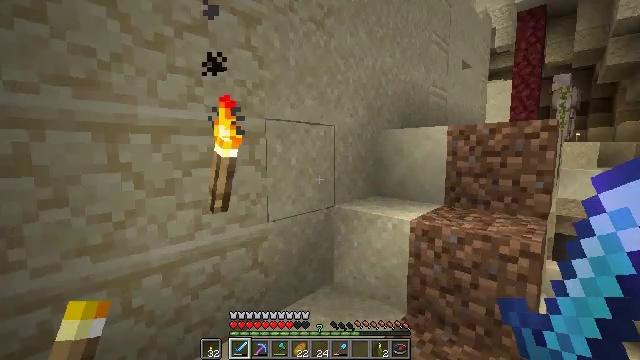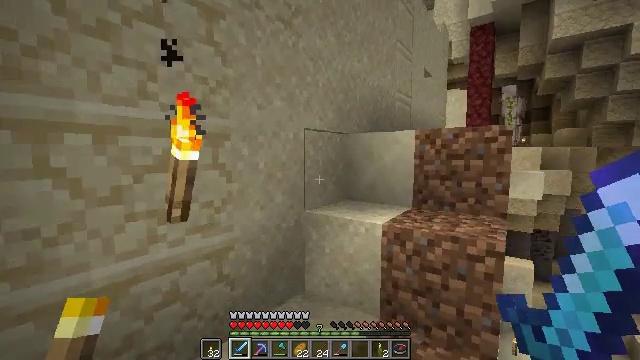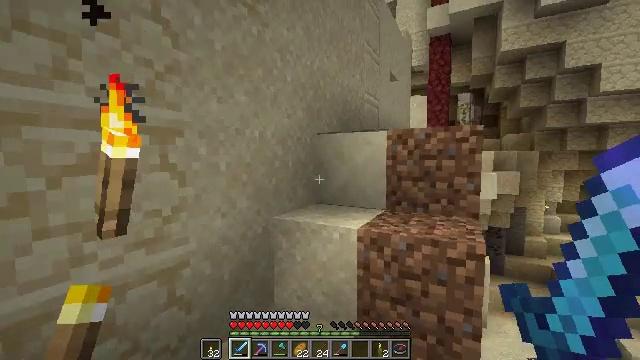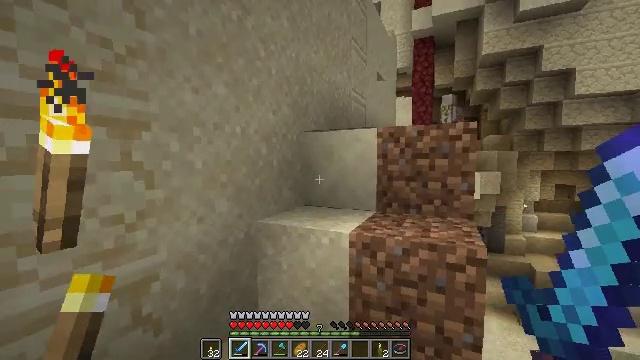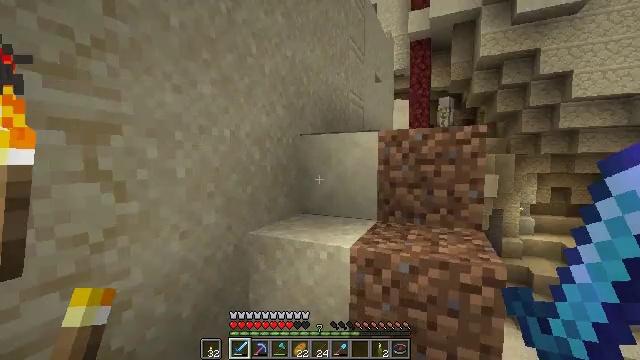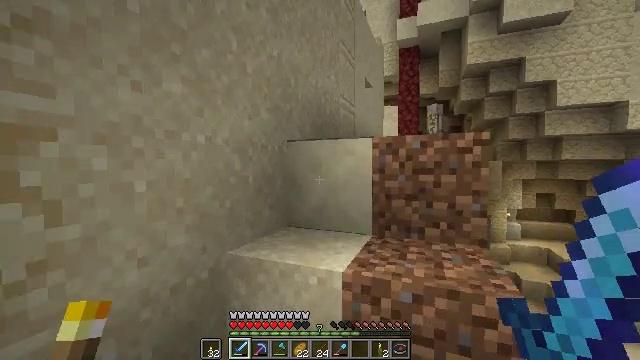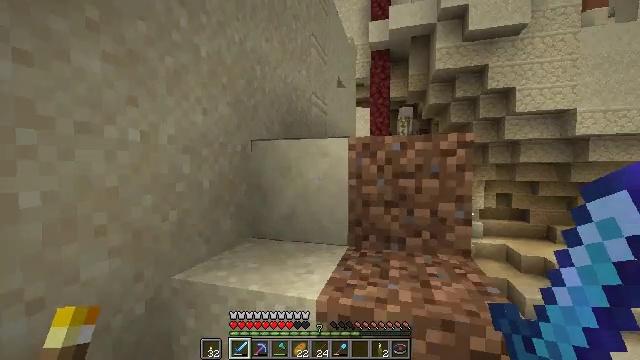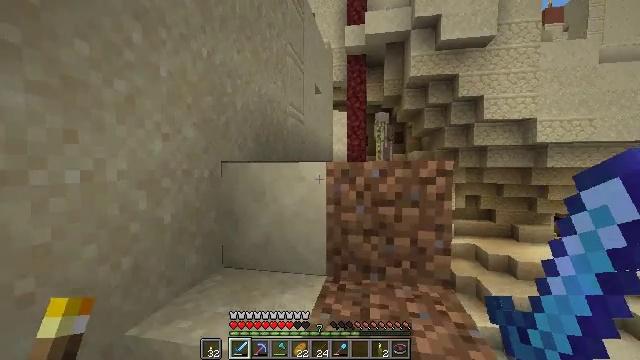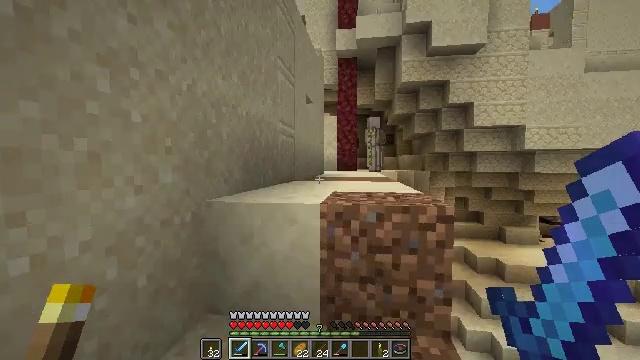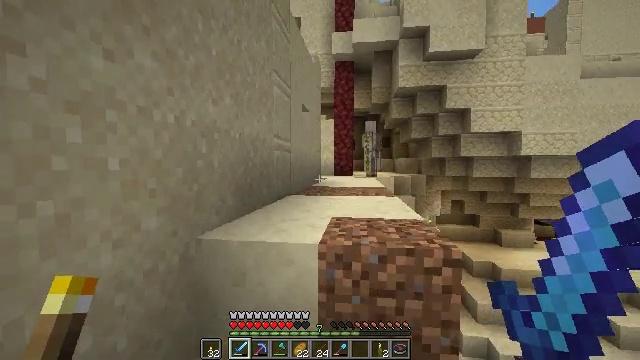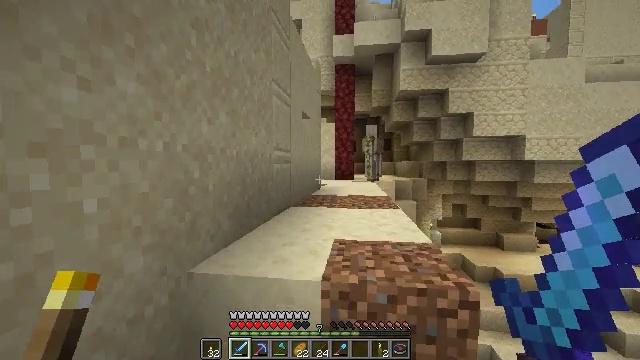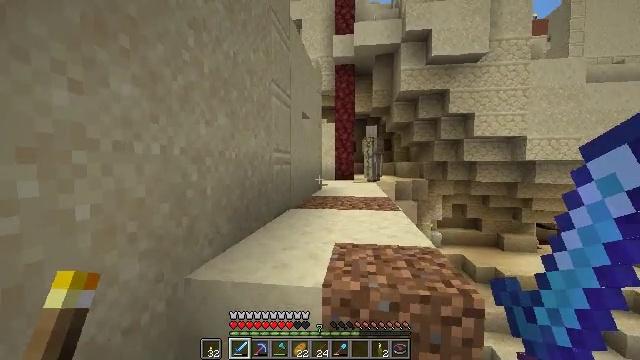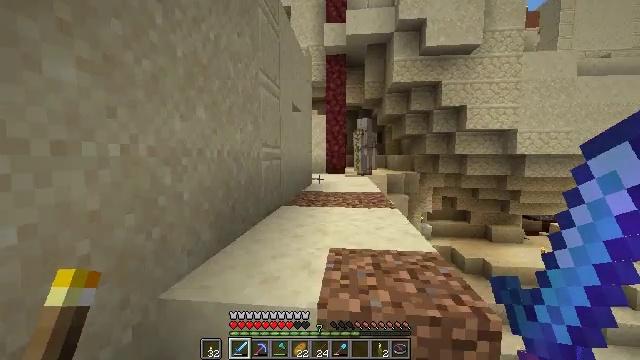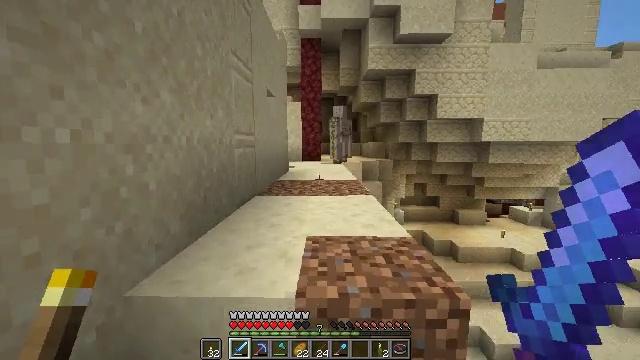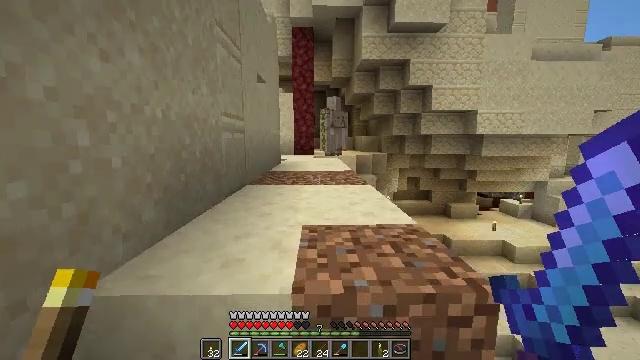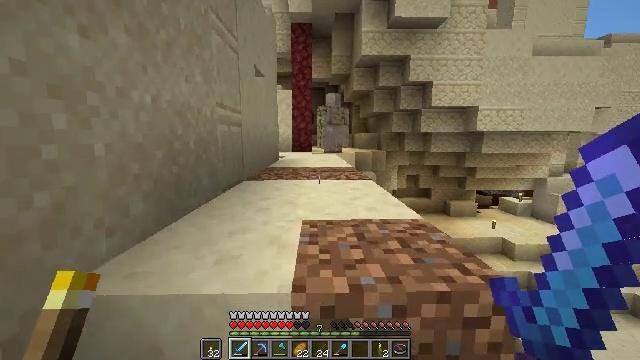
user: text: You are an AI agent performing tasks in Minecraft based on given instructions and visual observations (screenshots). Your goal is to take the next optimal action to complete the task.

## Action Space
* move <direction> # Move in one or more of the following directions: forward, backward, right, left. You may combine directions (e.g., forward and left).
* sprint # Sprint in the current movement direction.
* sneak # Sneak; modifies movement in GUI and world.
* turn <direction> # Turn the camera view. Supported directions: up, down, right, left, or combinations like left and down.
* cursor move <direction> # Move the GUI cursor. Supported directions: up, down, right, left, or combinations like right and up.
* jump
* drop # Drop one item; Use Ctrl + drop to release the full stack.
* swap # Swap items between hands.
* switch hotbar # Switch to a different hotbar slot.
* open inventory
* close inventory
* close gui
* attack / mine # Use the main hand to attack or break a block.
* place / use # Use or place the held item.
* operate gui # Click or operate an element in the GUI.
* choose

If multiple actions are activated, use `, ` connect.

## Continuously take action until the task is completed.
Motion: motion action
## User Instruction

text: Gather the white glazed terracotta from a structure.
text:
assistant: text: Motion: move forward, turn right
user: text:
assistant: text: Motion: move forward, turn right
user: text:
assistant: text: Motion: move forward, turn right
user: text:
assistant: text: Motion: move forward
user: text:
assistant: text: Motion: move forward, turn right and up
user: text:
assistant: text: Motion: move forward, turn right
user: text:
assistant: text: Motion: move forward, turn right, jump
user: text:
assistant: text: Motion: move forward, turn right, jump
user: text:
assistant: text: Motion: move forward, jump
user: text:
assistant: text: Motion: move forward, jump
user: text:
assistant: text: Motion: move forward, jump
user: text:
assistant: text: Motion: move forward, turn right and down
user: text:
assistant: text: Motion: move forward, turn right and down
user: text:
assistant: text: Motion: move forward, turn right
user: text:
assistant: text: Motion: move forward
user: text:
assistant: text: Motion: move forward, jump
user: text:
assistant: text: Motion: move forward, jump
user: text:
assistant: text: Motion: move forward, jump
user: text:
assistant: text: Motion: move forward, jump
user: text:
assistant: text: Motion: move forward
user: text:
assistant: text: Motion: move forward
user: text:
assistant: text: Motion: move forward
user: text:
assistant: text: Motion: move forward
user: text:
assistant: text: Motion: move forward
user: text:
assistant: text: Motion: move forward
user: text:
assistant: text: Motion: move forward
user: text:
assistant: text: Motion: move forward, jump
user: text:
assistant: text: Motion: move forward, jump
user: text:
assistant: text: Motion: move forward, jump
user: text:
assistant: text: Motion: move forward, jump